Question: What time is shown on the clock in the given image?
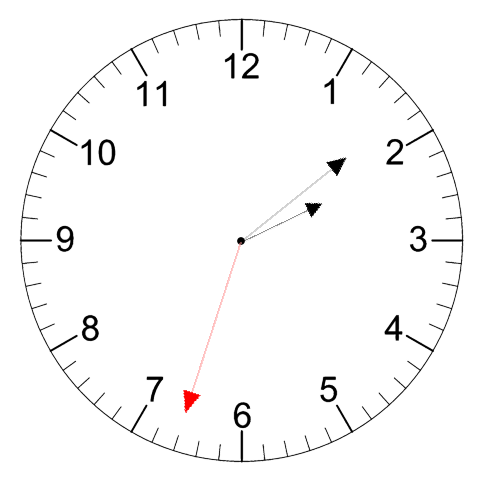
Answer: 02:08:33